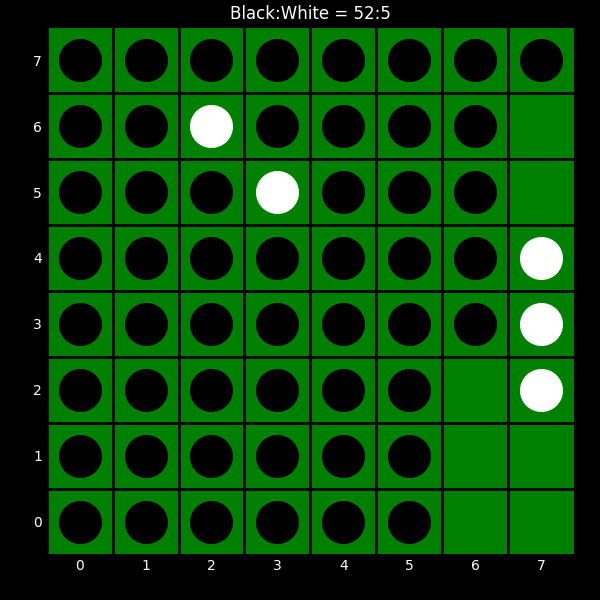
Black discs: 52
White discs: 5